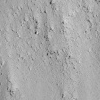
Atmospheric dust classification: not_dusty